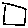
Label: square